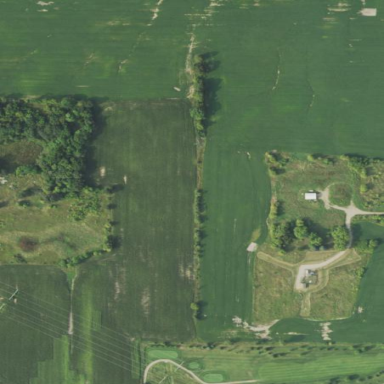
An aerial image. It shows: Farmland with corn and grass crops.